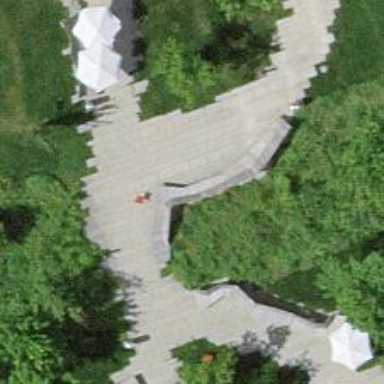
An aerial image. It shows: White bench.